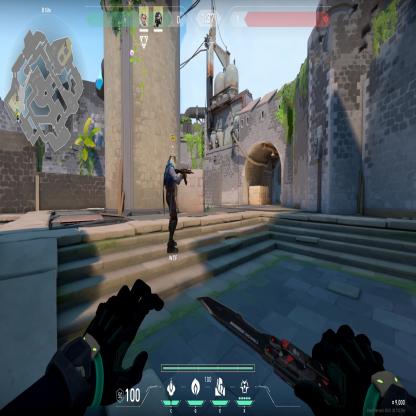
Label: teammate